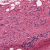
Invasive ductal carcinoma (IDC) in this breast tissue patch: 1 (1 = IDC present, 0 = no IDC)